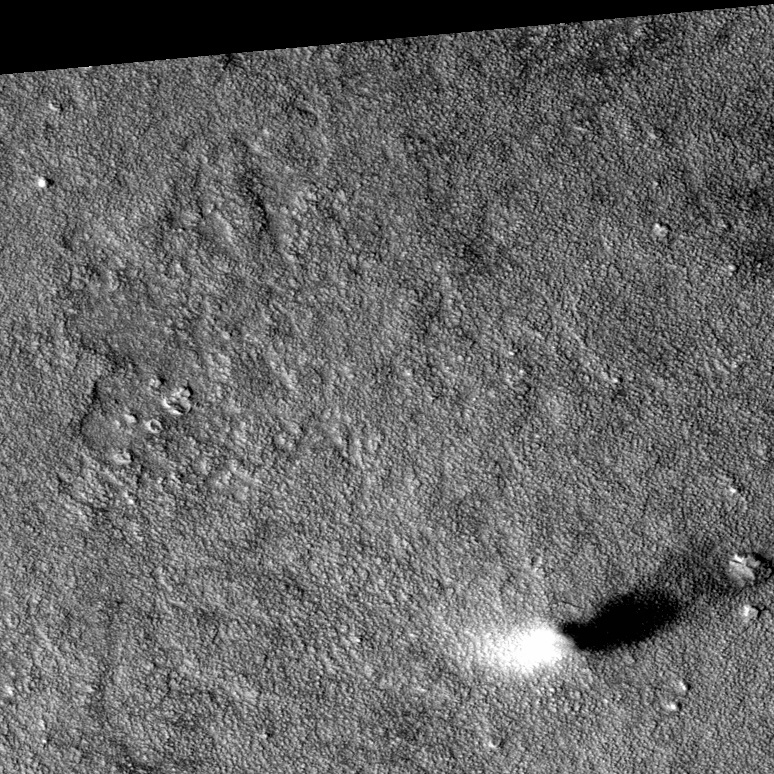
Label: dustdevil